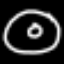
Label: donut